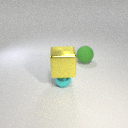
large green rubber sphere to the right of small cyan metal sphere